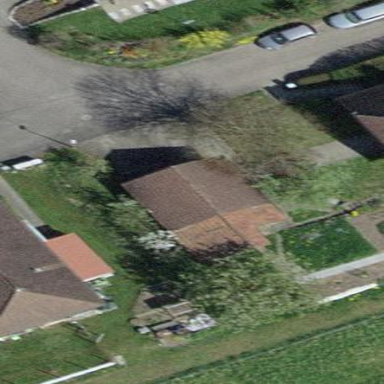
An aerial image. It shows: Garage.